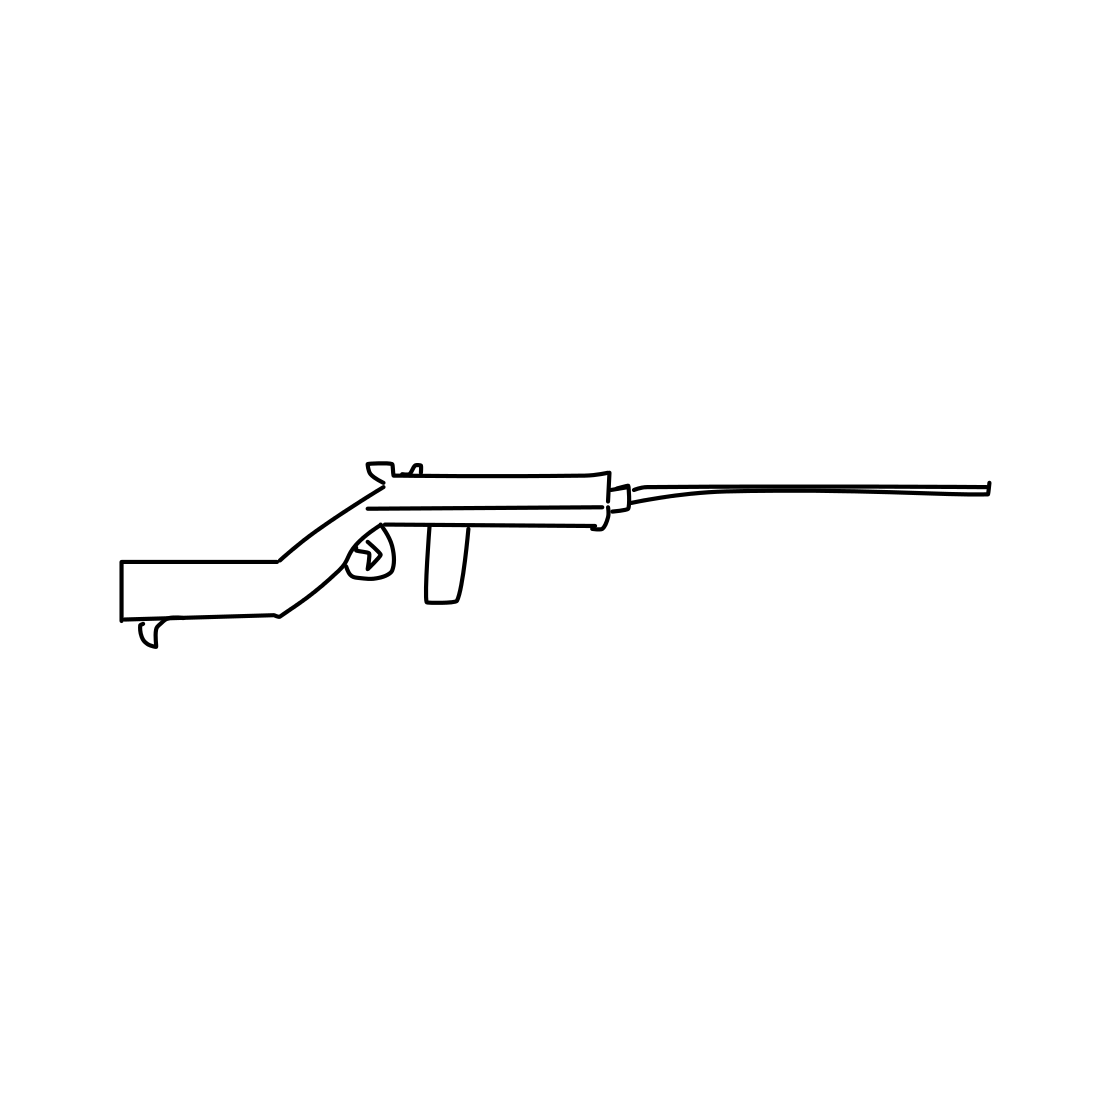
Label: rifle